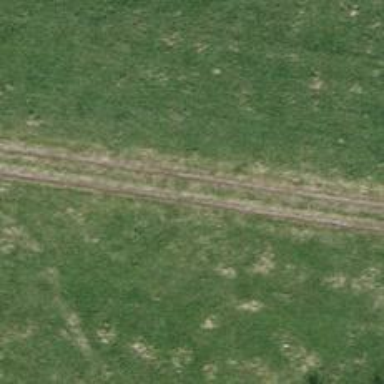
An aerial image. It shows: Track with grade5 tracktype.